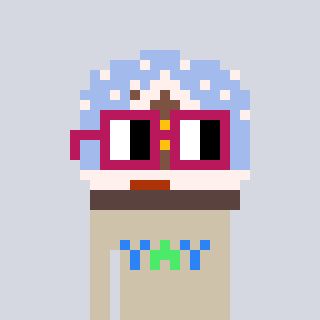
a pixel art character with square dark red glasses, a snow globe-shaped head and a bege-colored body on a cool background